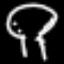
Label: mushroom